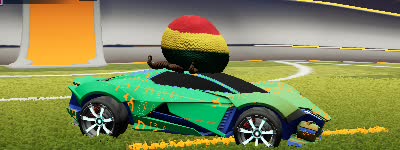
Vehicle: werewolf